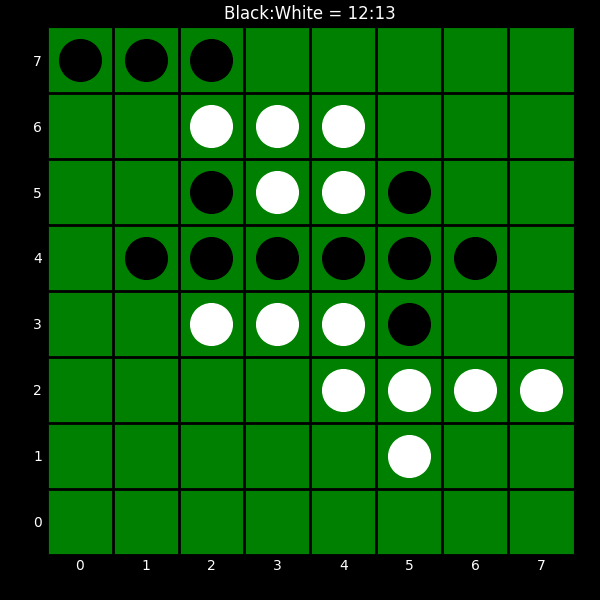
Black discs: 12
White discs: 13